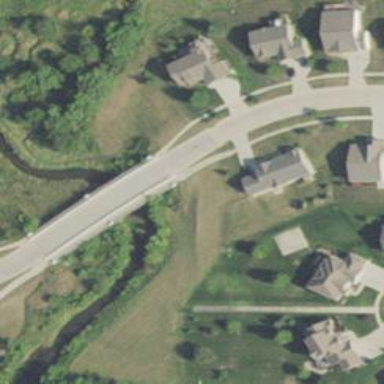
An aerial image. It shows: Man-made bridge.